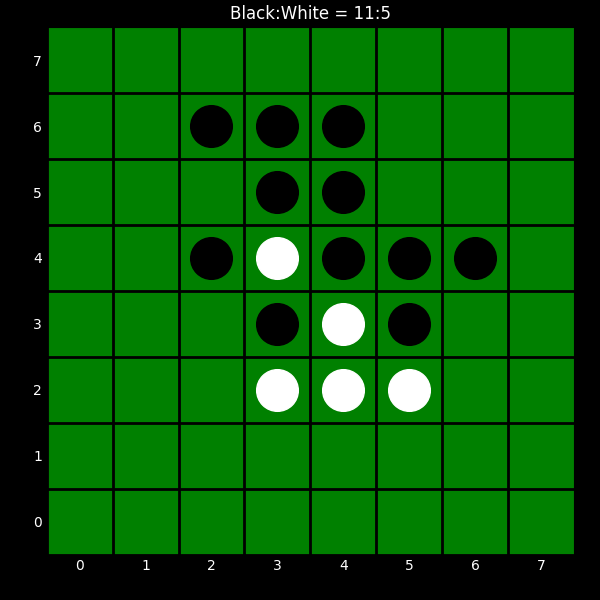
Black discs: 11
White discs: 5